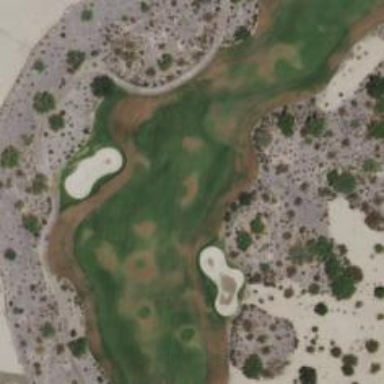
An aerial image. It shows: Grassy area designated as golf fairway.